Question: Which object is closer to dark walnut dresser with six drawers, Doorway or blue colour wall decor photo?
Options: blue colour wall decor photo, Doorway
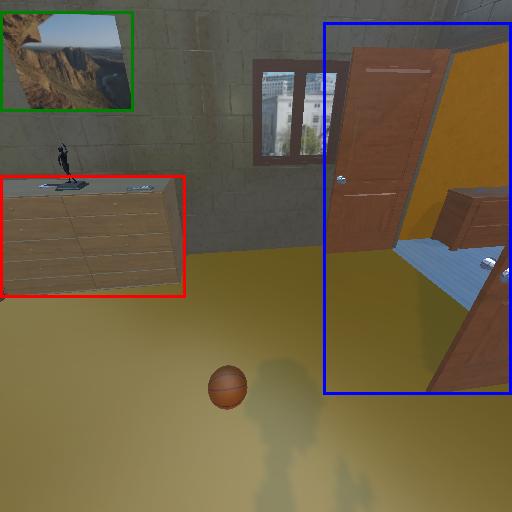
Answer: blue colour wall decor photo